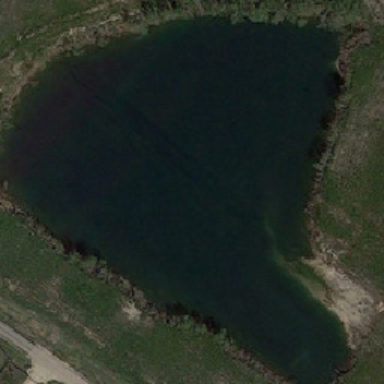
It is a lake and a grassland .